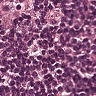
Metastatic tissue present: no